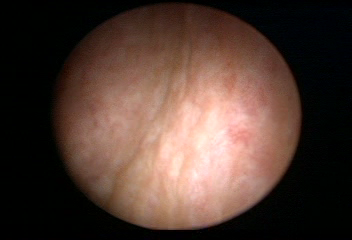
Modality: WLC
Class: Normal mucosa
Bladder cancer association: No